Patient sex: M
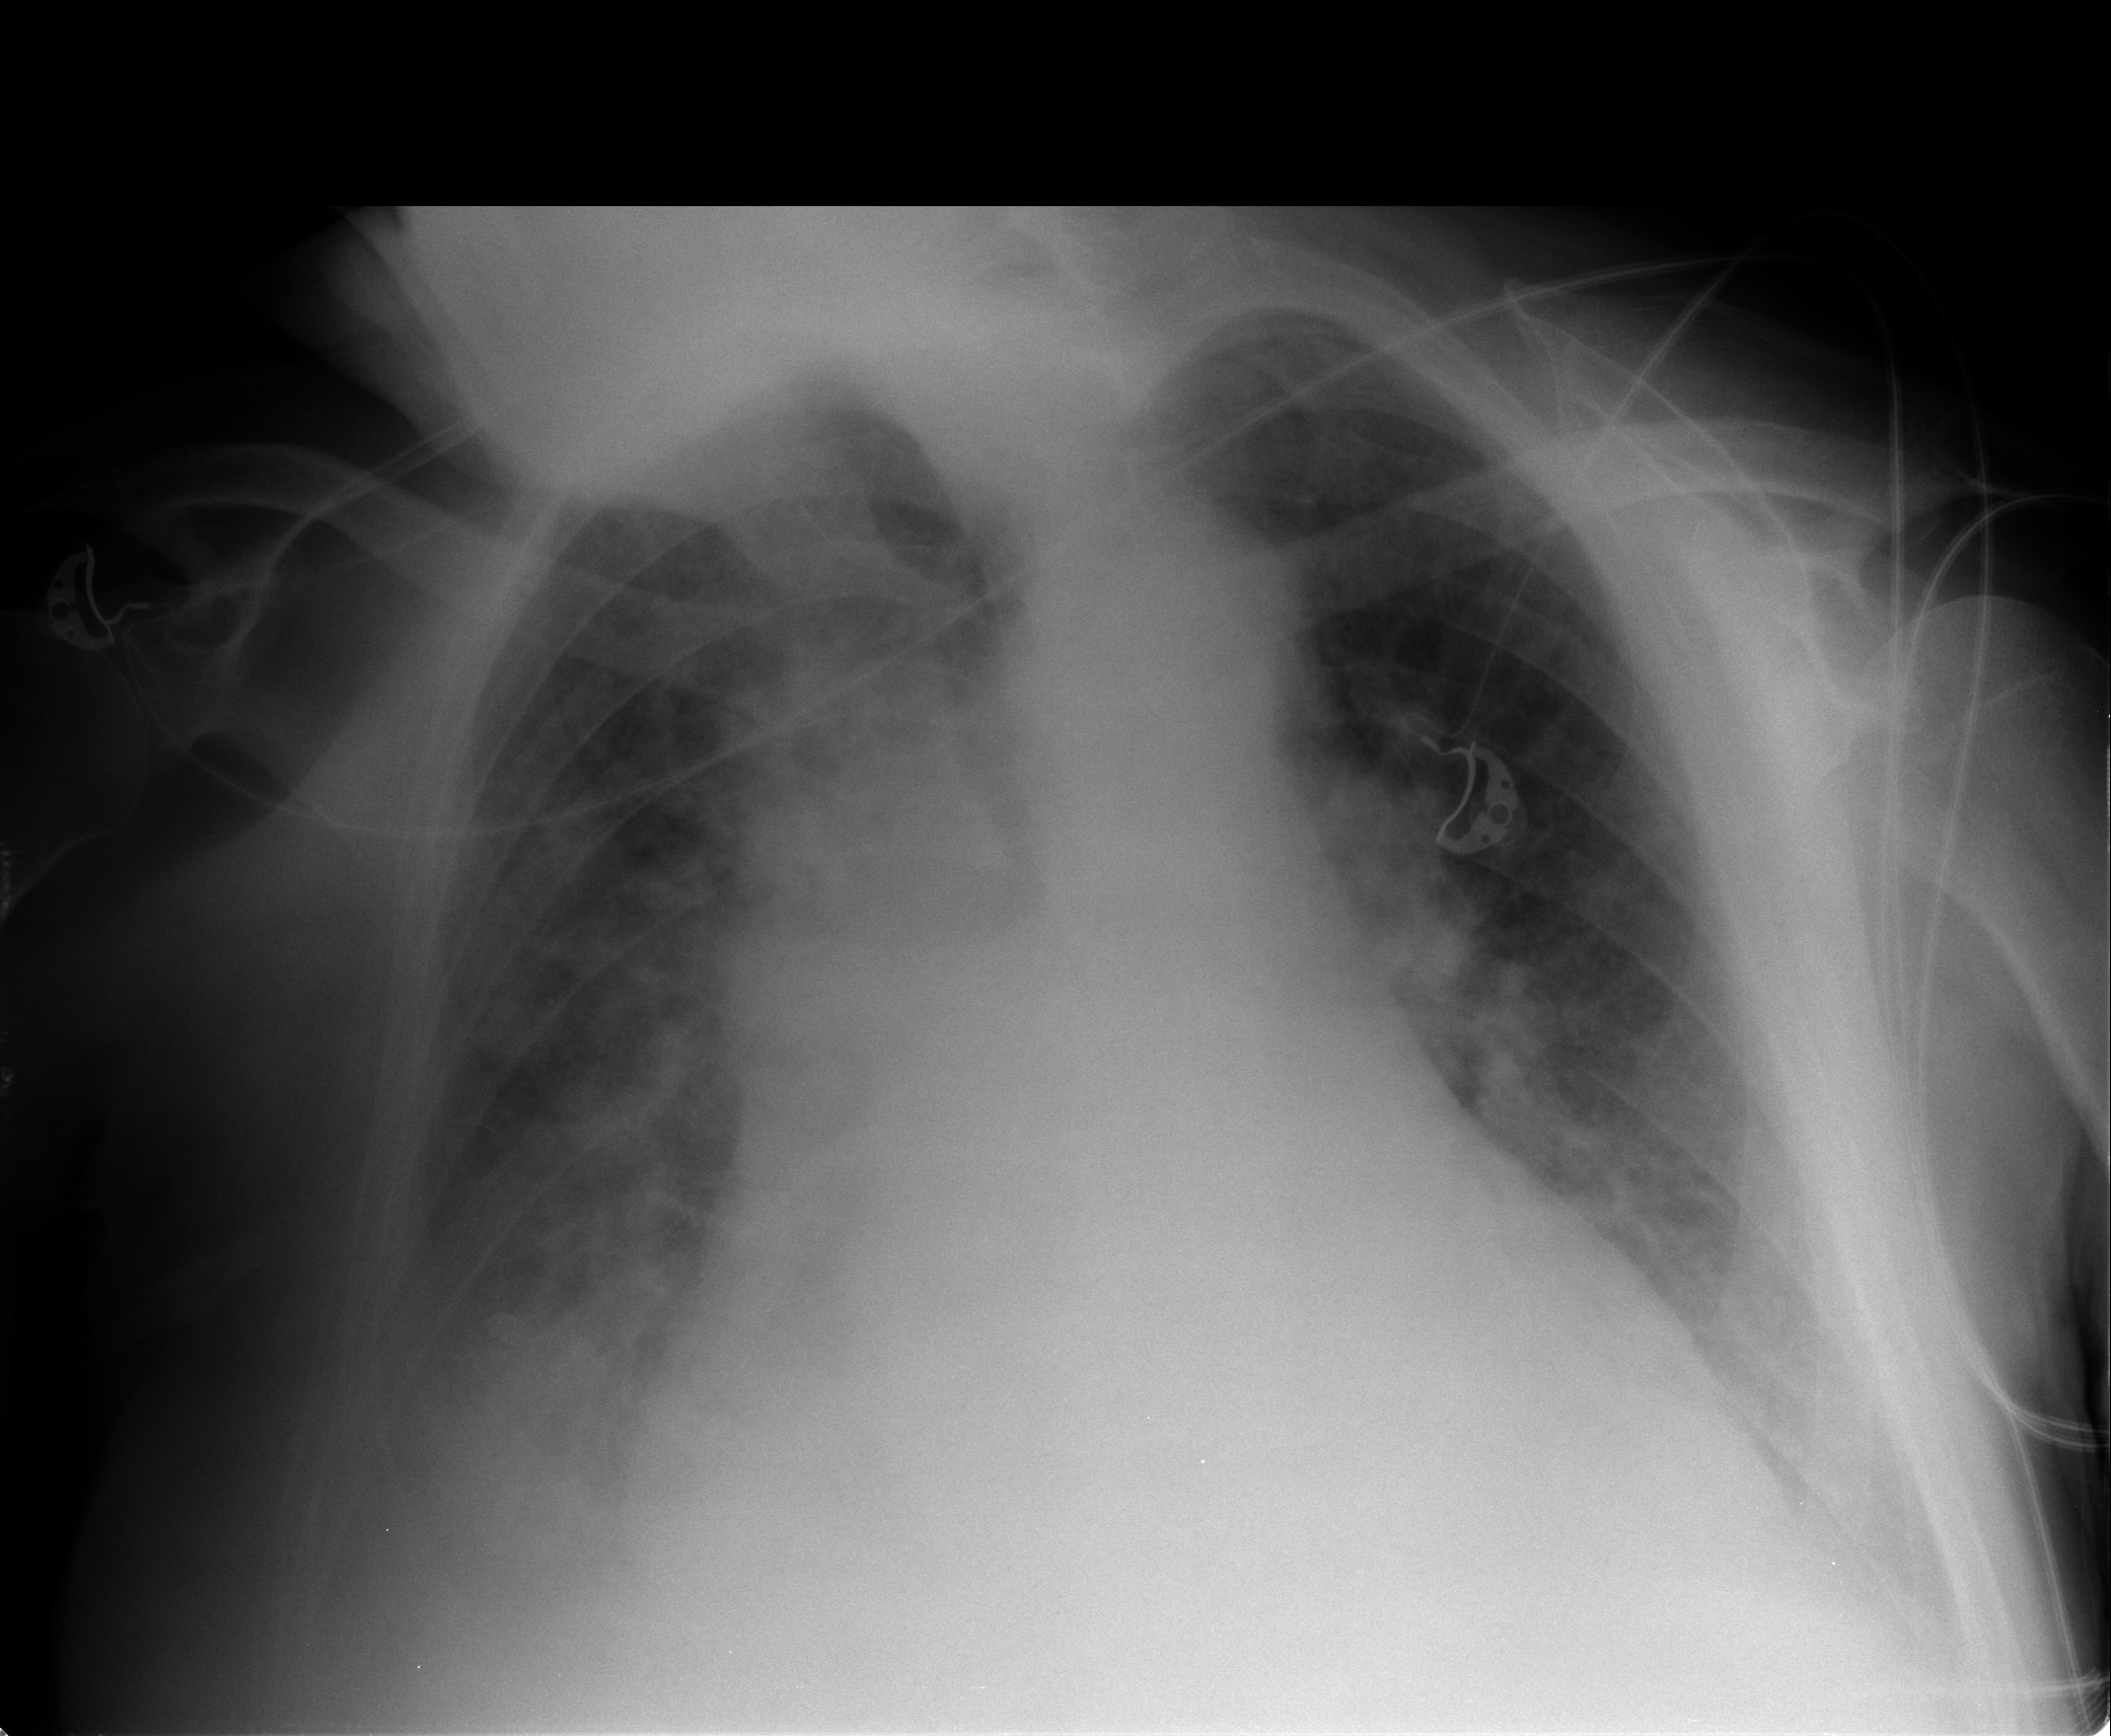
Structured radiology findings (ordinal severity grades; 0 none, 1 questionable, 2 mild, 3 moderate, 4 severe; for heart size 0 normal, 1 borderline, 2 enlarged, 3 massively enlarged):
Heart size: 3
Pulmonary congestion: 2
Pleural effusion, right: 2
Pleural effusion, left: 2
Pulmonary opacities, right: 3
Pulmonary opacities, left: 0
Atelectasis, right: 2
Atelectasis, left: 2